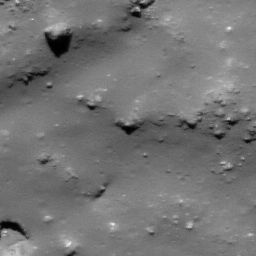
Pit: Tycho 5b
Host crater: Tycho
Host type: impact_melt
Lunar coordinates: latitude -42.618, longitude 348.636